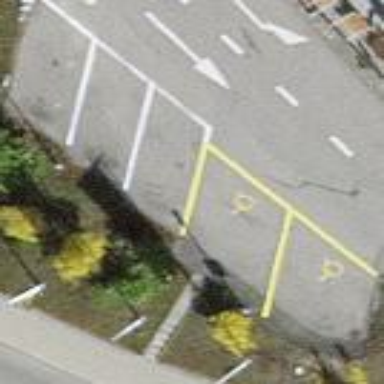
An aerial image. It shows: Diagonal street side parking with asphalt surface.